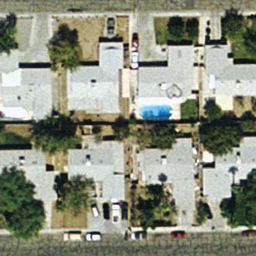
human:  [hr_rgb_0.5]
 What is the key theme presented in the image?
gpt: medium residential